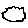
Label: cloud